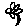
Label: flower